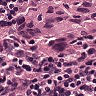
Metastatic tissue present: yes